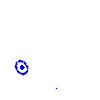
Particle: electron